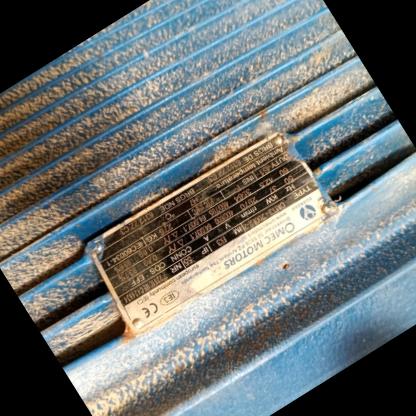
Klasa: tabliczka-znamionowa